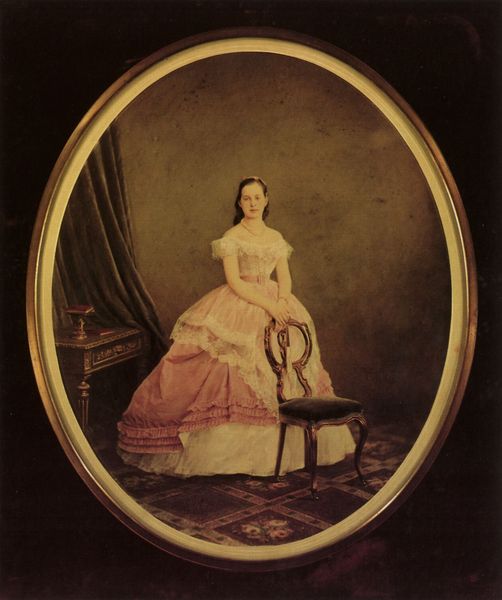
Titel: Porträt der Großfürstentochter Marija Aleksandrovna
Künstler: Charles Bergamasco
Schlagwörter: dunkel, gemälde, nackt, weiß, grün, mädchen, ocker, blume, blumen, braun, elegant, frankreich, frau, frisur, hell, hintergrund, holz, kleid, licht, profil, raum, schmuck, schwarz, stuhl, stuhllehnen, tisch, zimmer, blick, dame, rose, rot, beige, karo, muster, rock, teppich, jung, wand, arme, barock, blass, falten, gesicht, halten, rahmen, samt, spitze, stehen, bild, bildnis, goldrahmen, hals, möbel, portrait, porträt, rückenlehne, vorhang, öl, sonne, boden, gold, haare, pose, stehend, stickerei, stoff, adel, saum, spitzen, dekollete, england, madame, perlen, prinzessin, rosa, schultern, seide, oval, rund, krug, vase, adelige, taille, hintern, kommode, schreibtisch, lehne, studie, tüll, kette, linien, hof, französisch, polster, stuhllehne, atelier, festhalten, robe, deutsch, faltenwurf, edel, rüschen, perlenkette, decolleté, entblößt, halskette, foto, fotografie, pink, hüften, buch, unterrock, medaillon, portait, koloriert, posieren, biedermeier, stuhlbeine, schatte, adlige, königin, stickerein, pokal, sekretär, sekretät, empire, portr, erinnerung, reifrock, sitzpolster, fptp, kaiserin, ballkleid, prachtvoll, anfassen, medaillion, rockoko, magenta, mossgrün, inszeniert, focus, tull, reifenrock, bodenlanges, kalssizismus, pinl, 19. jahrhundert, 19. jh.